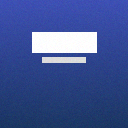
Screen state: on